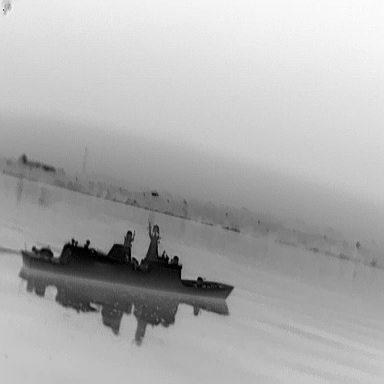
There is a warship in the infrared image.